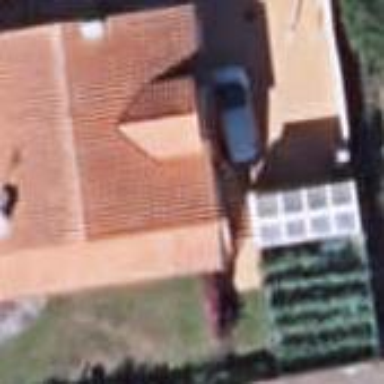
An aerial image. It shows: Simple house.